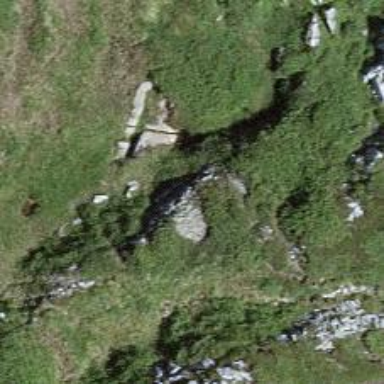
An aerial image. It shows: Cliff in nature.